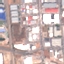
Land use / land cover class: Industrial